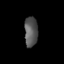
Tissue: lung
Cell type: Epithelial cells
Senescence score: 0.5402
Nuclear area (px): 393
Mean DAPI intensity: 86.336